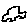
Label: car